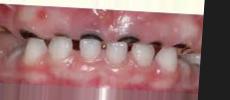
Condition: Caries